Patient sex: M
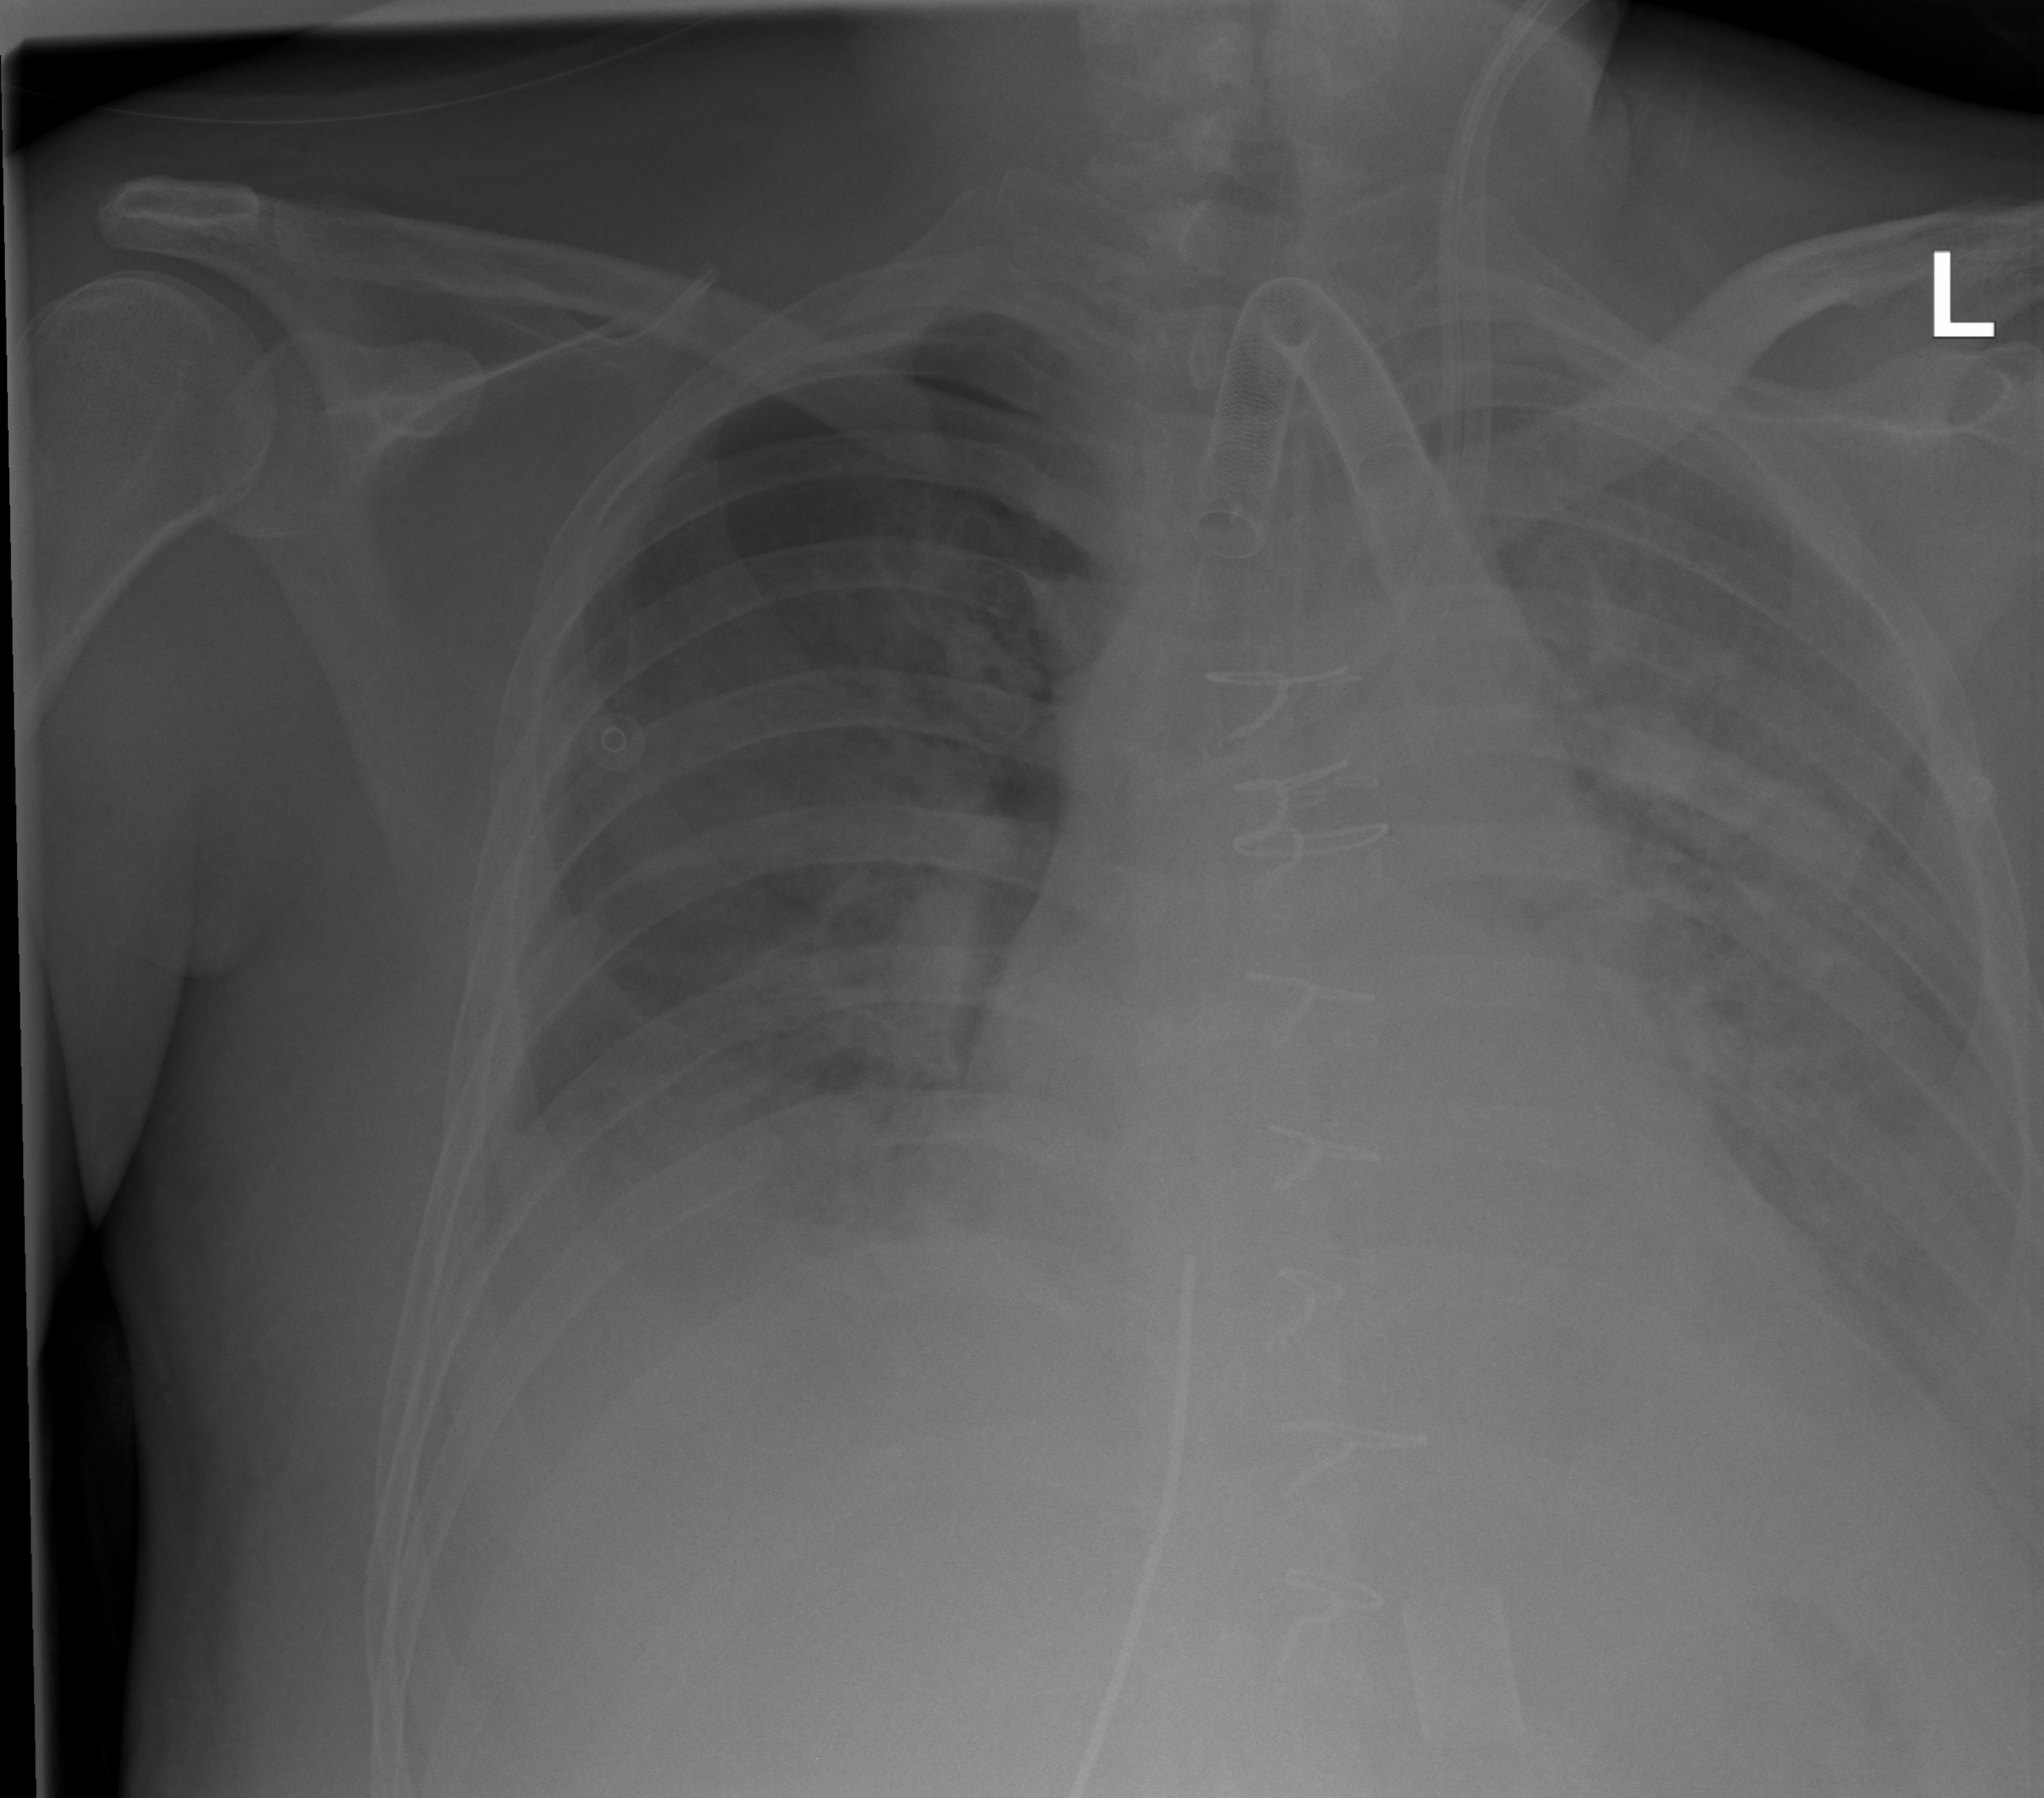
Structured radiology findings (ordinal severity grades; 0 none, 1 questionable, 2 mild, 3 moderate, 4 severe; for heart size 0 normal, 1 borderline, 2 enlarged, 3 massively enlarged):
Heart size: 2
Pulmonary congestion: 0
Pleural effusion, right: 2
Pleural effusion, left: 2
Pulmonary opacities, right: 0
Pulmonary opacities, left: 2
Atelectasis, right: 2
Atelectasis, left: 2